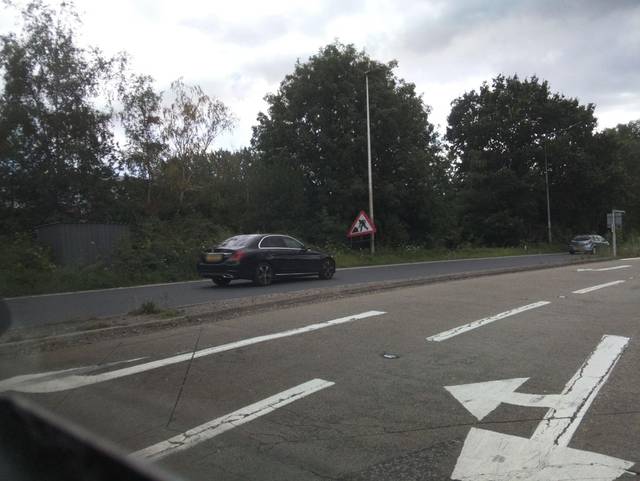
Region: United Kingdom
Coordinates: 50.973, -1.373